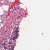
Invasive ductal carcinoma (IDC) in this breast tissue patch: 0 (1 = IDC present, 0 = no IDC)